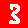
Digit: 3